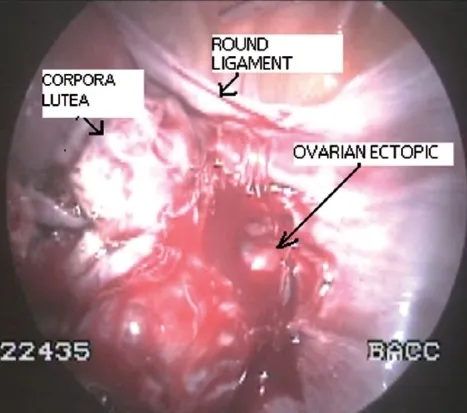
Laparoscopic view showing multiple hemorrhagic corporalutea with the ovarian pregnancy buried within.
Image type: medical_photograph (other_medical_photograph)